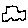
Label: car